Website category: auto
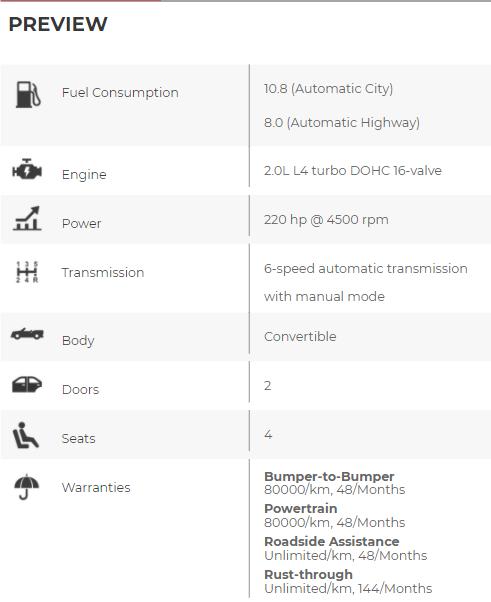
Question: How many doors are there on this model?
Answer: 2

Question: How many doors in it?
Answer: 2

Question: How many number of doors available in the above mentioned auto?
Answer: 2

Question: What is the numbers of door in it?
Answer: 2

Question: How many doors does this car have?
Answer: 2

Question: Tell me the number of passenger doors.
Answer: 2

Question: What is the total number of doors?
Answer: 2

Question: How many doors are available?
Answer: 2

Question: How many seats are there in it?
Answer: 4

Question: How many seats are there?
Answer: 4

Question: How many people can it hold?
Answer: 4

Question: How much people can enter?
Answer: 4

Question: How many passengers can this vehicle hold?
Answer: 4

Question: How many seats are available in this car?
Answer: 4

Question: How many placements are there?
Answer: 4

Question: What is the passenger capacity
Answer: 4

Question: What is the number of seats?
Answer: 4

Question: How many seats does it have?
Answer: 4

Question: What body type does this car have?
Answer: Convertible

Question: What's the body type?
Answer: Convertible

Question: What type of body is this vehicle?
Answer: Convertible

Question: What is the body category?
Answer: Convertible

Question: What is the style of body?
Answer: Convertible

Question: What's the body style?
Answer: Convertible

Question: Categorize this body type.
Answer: Convertible

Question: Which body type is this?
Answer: Convertible

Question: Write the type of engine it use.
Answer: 2.0L L4 turbo DOHC 16-valve

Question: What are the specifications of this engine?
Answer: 2.0L L4 turbo DOHC 16-valve

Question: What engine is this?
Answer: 2.0L L4 turbo DOHC 16-valve

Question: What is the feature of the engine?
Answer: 2.0L L4 turbo DOHC 16-valve

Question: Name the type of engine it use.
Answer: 2.0L L4 turbo DOHC 16-valve

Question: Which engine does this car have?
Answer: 2.0L L4 turbo DOHC 16-valve

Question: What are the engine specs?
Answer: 2.0L L4 turbo DOHC 16-valve

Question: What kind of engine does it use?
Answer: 2.0L L4 turbo DOHC 16-valve

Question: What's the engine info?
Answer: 2.0L L4 turbo DOHC 16-valve

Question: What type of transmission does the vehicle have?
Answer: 6-speed automatic transmission with manual mode

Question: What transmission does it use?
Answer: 6-speed automatic transmission with manual mode

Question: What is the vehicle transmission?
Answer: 6-speed automatic transmission with manual mode

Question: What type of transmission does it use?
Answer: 6-speed automatic transmission with manual mode

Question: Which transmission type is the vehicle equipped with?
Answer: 6-speed automatic transmission with manual mode

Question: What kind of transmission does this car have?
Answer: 6-speed automatic transmission with manual mode

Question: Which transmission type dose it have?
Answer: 6-speed automatic transmission with manual mode

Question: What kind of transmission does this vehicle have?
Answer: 6-speed automatic transmission with manual mode

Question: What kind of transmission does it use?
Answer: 6-speed automatic transmission with manual mode

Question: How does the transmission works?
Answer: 6-speed automatic transmission with manual mode

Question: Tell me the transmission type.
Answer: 6-speed automatic transmission with manual mode

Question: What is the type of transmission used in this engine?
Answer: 6-speed automatic transmission with manual mode

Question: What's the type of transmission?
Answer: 6-speed automatic transmission with manual mode

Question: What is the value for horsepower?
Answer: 220 hp @ 4500 rpm

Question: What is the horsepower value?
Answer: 220 hp @ 4500 rpm

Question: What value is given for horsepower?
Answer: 220 hp @ 4500 rpm

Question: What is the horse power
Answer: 220 hp @ 4500 rpm

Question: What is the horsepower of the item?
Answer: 220 hp @ 4500 rpm

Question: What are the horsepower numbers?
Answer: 220 hp @ 4500 rpm

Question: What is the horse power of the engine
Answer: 220 hp @ 4500 rpm

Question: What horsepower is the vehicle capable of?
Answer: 220 hp @ 4500 rpm

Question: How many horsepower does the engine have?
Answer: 220 hp @ 4500 rpm

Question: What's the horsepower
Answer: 220 hp @ 4500 rpm

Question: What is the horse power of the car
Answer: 220 hp @ 4500 rpm

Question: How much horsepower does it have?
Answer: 220 hp @ 4500 rpm

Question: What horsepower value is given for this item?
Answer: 220 hp @ 4500 rpm

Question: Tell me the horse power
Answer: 220 hp @ 4500 rpm

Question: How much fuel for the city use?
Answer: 10.8 (Automatic City)

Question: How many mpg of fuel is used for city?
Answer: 10.8 (Automatic City)